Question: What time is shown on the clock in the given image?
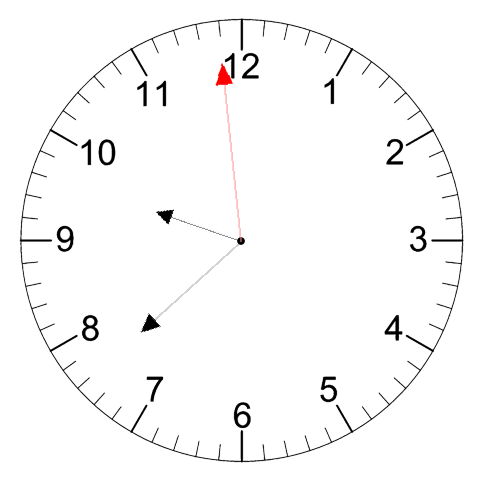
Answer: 09:37:59